Question: I'm building a Windows 8 Metro style app and I'd like to style the tiles a little different than what's available out of the box. When the user hovers over a tile (div), a grey box appears around it. Here's a screenshot.

But there are no CSS styles associated with these grey borders in the code.
I tried overriding it anyway using the following code. But it didn't work.
'''
div:hover {
border: none;
}
'''
Here's the HTML:
'''
<body>
<h1>App title</h1>
<div id="categoriesTemplate" data-win-control="WinJS.Binding.Template">
<div class="category">
<a href="#" data-win-bind="innerText:title"></a>
</div>
</div>
<div id="headerTemplate"
data-win-control="WinJS.Binding.Template"
style="display: none">
<div class="simpleHeaderItem">
<h1 data-win-bind="innerText: title1"></h1>
</div>
</div>
<div id="semanticZoomTemplate" data-win-control="WinJS.Binding.Template"
style="display: none">
<div class="semanticZoomItem">
<h1 class="semanticZoomItem-Text"
data-win-bind="innerText: title1">
</h1>
</div>
</div>
<div id="semanticZoomDiv" data-win-control="WinJS.UI.SemanticZoom">
<div id="categoriesListView"
data-win-control="WinJS.UI.ListView"
data-win-options="{itemTemplate:categoriesTemplate,
groupHeaderTemplate: headerTemplate
,layout: {type: WinJS.UI.GridLayout} }">
</div>
<div id="zoomedOutListView"
data-win-control="WinJS.UI.ListView"
data-win-options="{itemTemplate: semanticZoomTemplate,
selectionMode: 'none',
tapBehavior: 'invoke',
swipeBehavior: 'none' }">
</div>
</div>
</body>
'''
Here's the CSS.
'''
div.category:hover {
width: 180px;
height: 50px;
background-color:#f6f4d3;
text-align:center;
padding-top:25px;
color: #f6f4d3;
outline:none;
border:none;
}
'''
Any ideas?
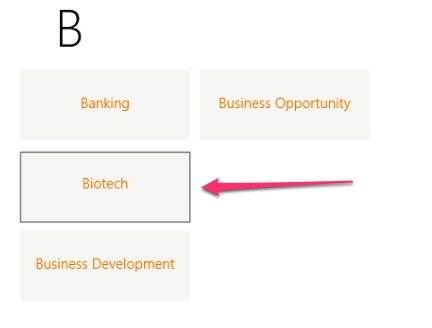
Answer: I'm assuming you are rendering things in a list view.
Add the following style to your css...
'''
#idOfYourListView .win-container:hover {
background-color: red;
outline: orange solid 5px;
}
'''
If you are not using a ListView, please post the HTML you are using to create the screen shot.